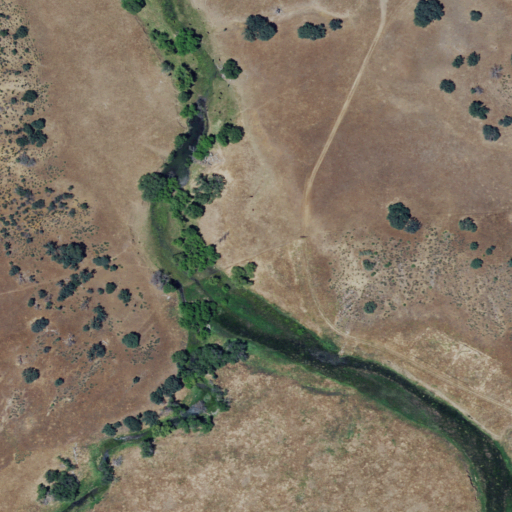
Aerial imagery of valley in California named Buckhorn Canyon containing grassland, shrub, open development, and low intensity development